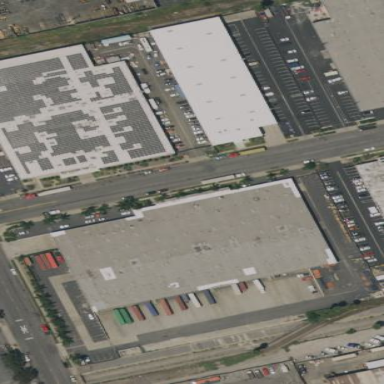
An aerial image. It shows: Warehouse building.